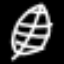
Label: leaf